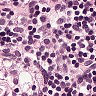
Metastatic tissue present: no